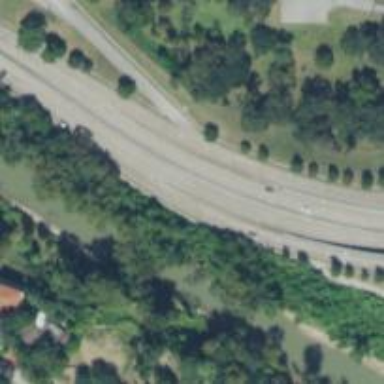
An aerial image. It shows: This image shows trunk highway that functions as expressway.